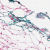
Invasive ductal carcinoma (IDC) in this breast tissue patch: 0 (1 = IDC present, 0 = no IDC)